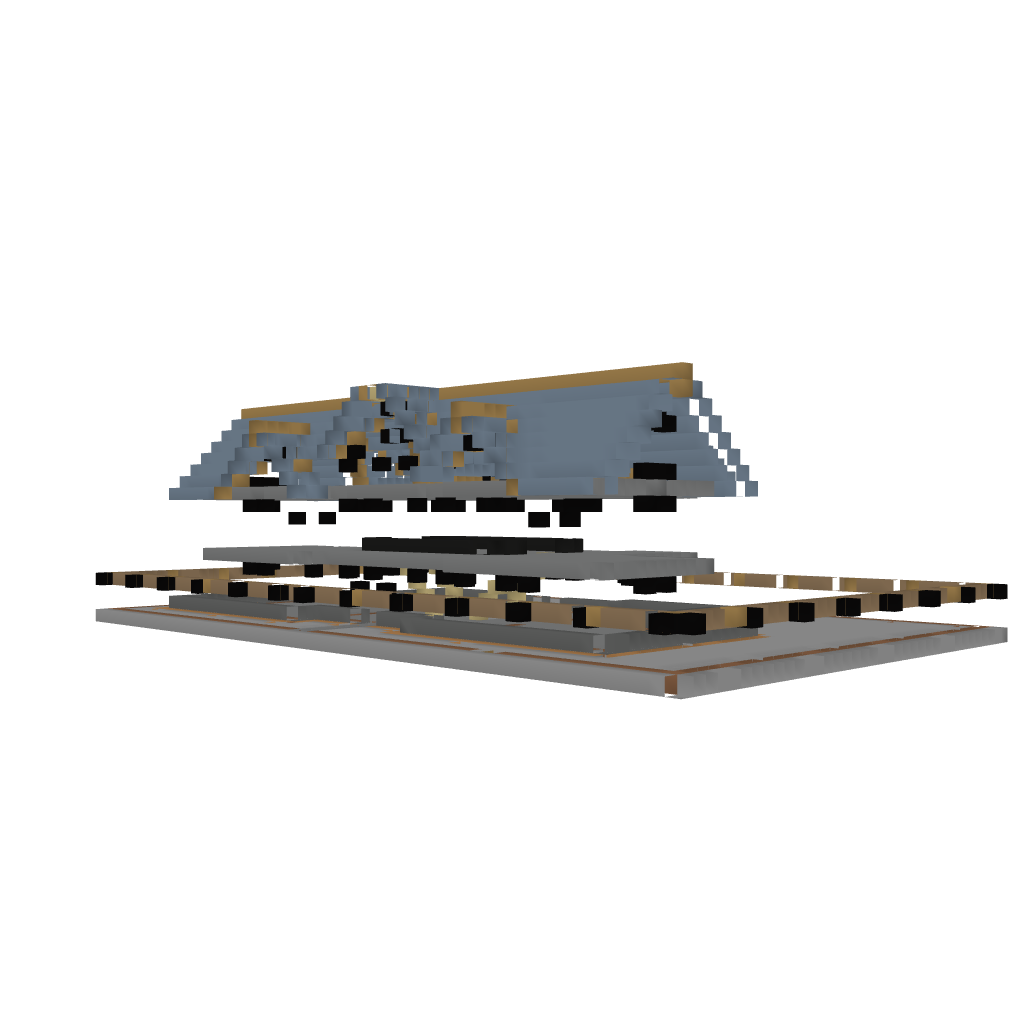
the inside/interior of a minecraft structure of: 2 Floor Mansion